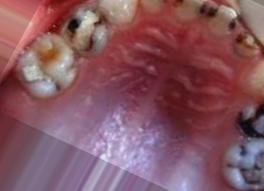
Condition: Caries